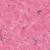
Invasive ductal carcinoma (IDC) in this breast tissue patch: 0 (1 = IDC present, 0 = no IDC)